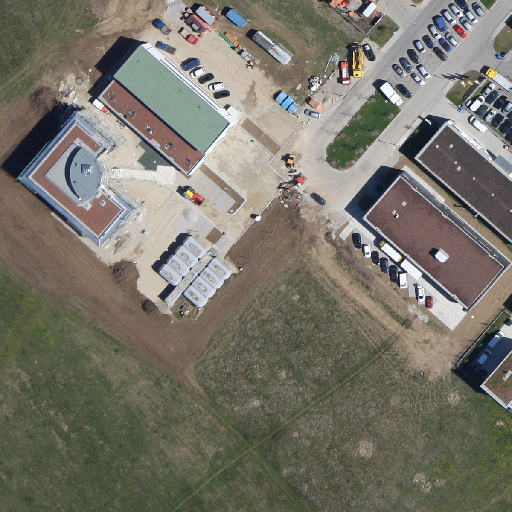
Referring expression: light-duty vehicle